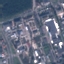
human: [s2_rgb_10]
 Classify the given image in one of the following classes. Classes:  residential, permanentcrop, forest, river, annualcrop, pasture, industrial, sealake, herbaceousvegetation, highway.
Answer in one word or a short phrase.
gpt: Industrial